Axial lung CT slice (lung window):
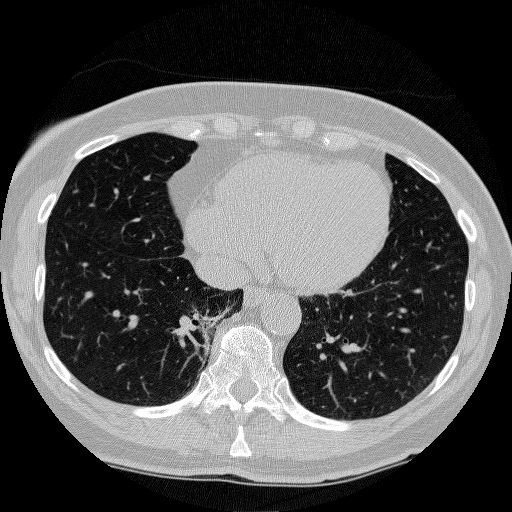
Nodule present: no